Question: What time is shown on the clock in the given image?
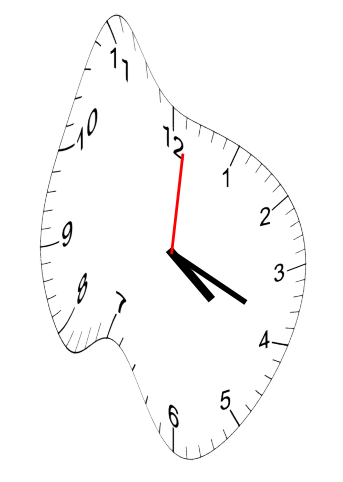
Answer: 04:19:01